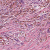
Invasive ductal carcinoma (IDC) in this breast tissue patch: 0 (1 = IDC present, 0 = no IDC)